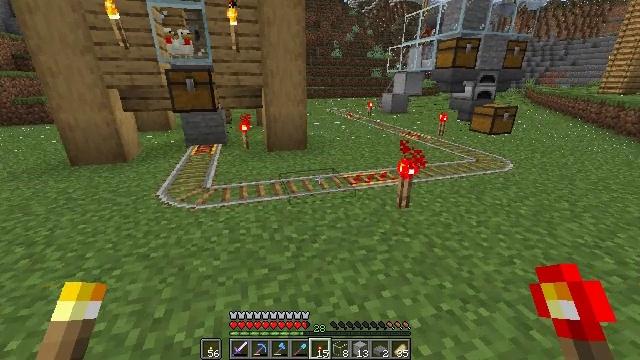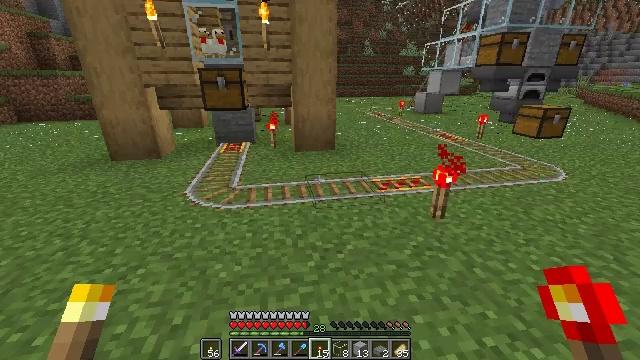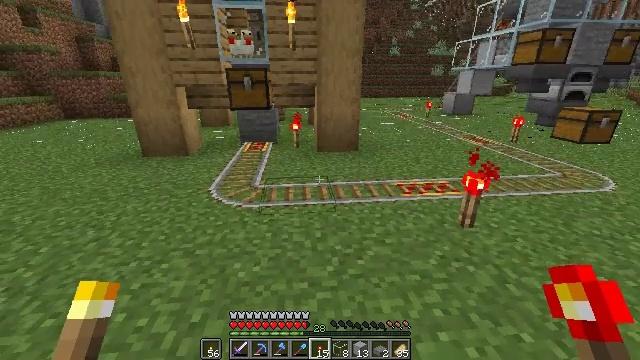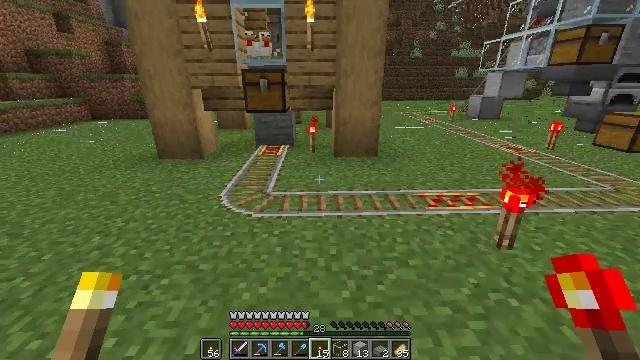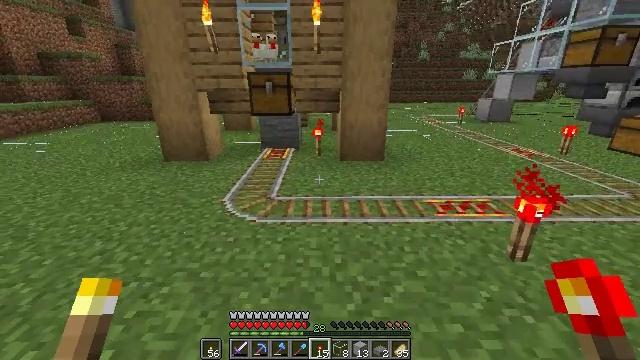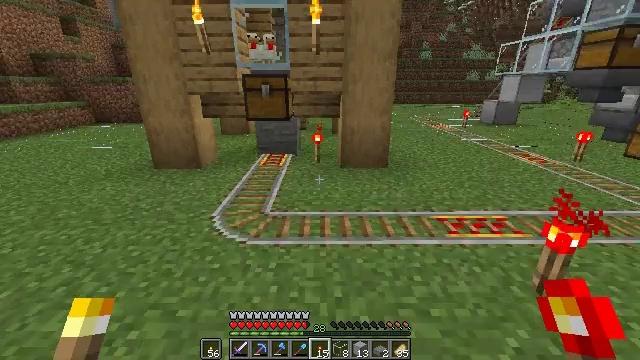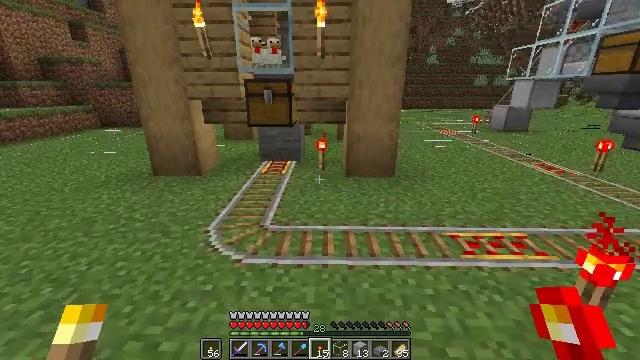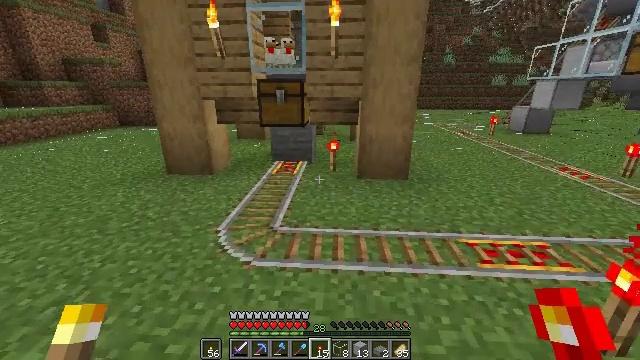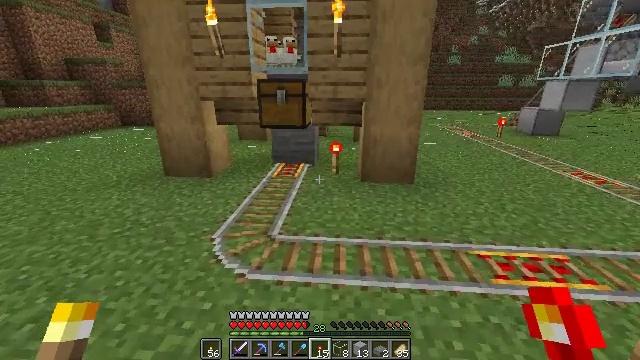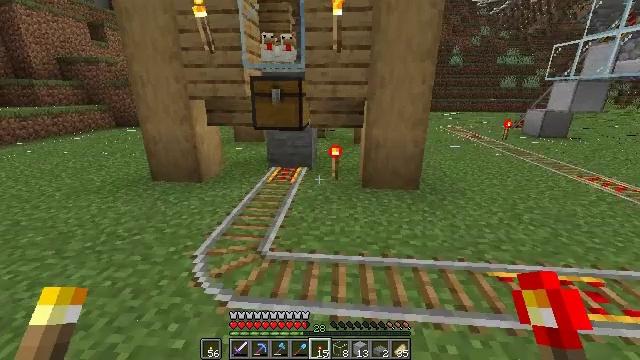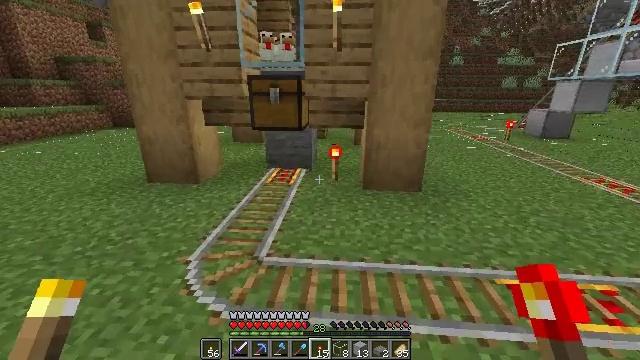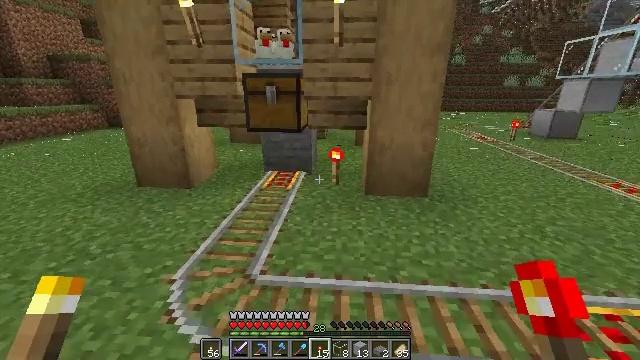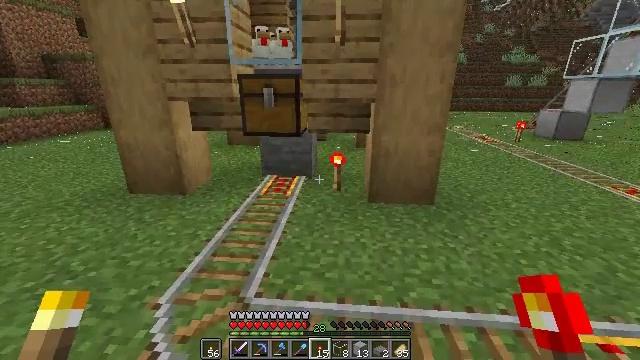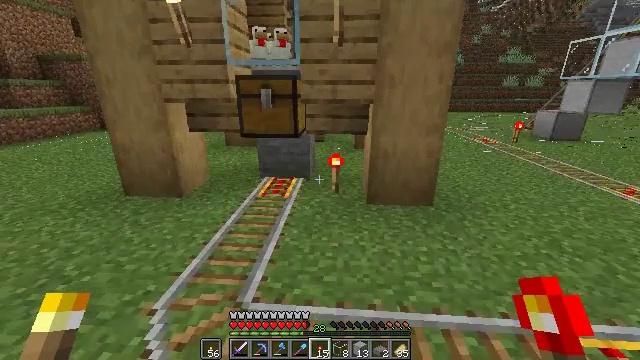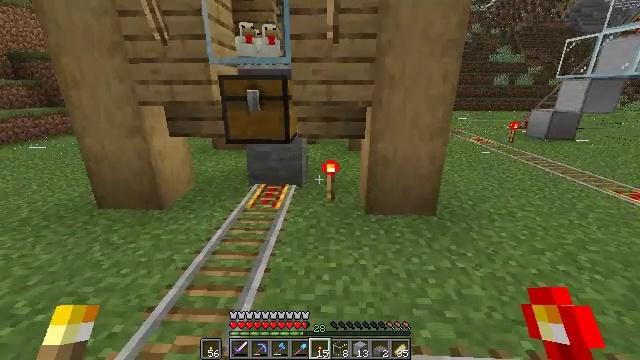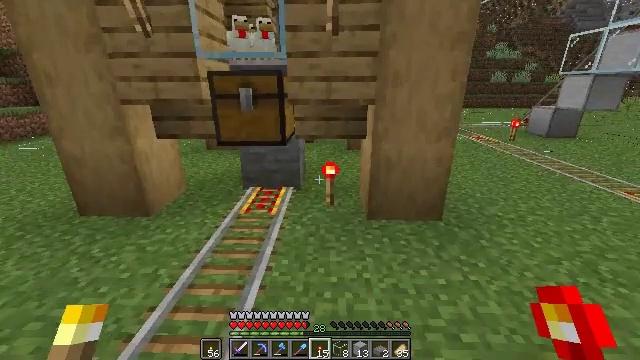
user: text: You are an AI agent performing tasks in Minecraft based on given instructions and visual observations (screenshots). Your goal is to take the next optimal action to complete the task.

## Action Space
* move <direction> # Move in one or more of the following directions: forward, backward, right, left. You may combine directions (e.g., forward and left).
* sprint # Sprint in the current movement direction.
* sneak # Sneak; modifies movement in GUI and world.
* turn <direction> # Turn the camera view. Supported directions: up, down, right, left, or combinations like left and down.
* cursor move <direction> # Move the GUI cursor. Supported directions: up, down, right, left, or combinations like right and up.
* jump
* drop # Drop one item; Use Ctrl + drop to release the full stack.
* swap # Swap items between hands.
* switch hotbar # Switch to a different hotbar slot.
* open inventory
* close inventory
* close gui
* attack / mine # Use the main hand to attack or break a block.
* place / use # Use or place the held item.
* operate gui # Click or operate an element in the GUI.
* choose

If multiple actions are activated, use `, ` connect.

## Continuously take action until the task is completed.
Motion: motion action
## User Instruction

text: Remove the redstone torch from its position.
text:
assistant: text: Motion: move forward, turn left
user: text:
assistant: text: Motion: move forward, turn left
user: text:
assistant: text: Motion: move forward, turn left
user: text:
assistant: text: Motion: move forward, turn left
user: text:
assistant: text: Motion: move forward
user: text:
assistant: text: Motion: move forward, turn left
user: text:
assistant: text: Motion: move forward, turn left
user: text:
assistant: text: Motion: move forward
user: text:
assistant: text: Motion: move forward
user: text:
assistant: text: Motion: move forward
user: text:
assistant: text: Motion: move forward
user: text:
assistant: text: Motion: move forward
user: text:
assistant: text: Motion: move forward
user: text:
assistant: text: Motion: move forward, turn right
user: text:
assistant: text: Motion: move forward
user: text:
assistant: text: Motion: move forward, turn right and down
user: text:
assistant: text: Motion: move forward
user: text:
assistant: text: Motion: move forward
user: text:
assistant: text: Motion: move forward, turn down
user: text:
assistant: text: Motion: turn down
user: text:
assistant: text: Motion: turn down
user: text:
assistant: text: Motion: no_op
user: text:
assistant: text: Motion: no_op
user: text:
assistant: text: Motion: no_op
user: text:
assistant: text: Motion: no_op
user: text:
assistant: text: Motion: no_op
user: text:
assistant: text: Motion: no_op
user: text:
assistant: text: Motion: no_op
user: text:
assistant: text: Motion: no_op
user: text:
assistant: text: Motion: no_op